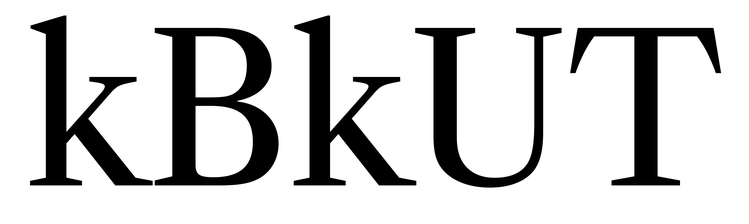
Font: LibreCaslonText_Regular